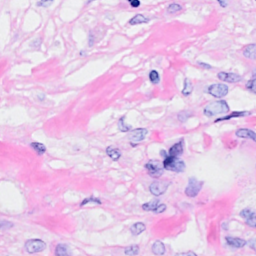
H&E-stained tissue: Breast